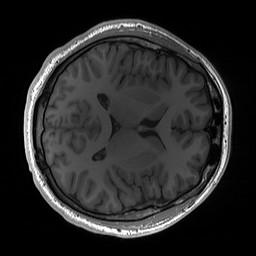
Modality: T1w
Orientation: axial